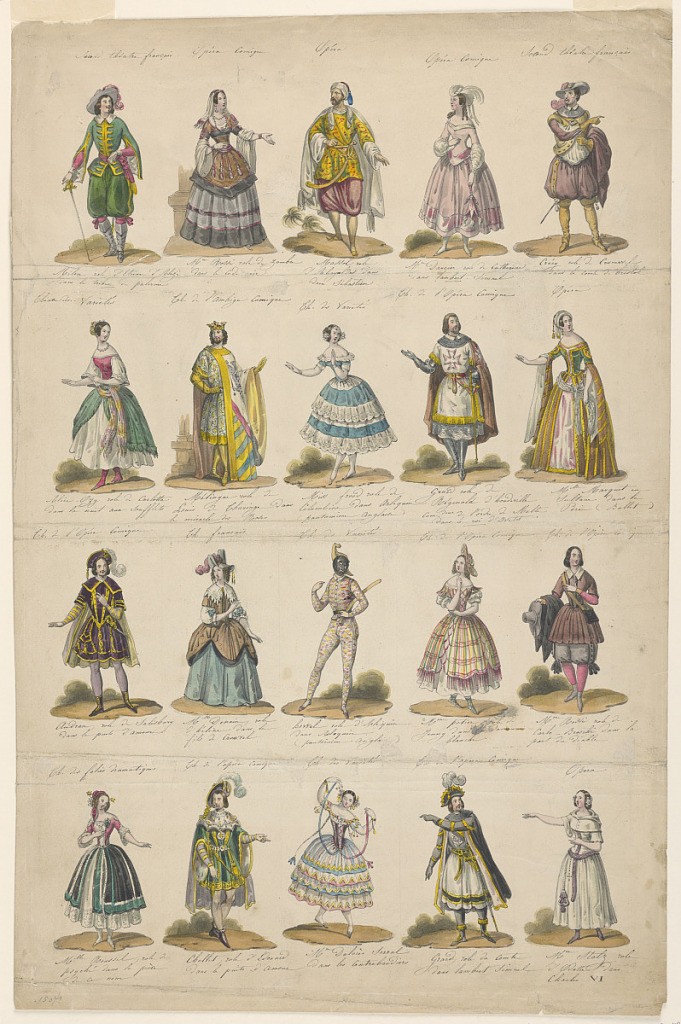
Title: Design for a Print with Twenty Theatrical Costumes Worn in Paris Performances
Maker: Victor Vincent Adam, French, 1801 – 1866
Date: ca. 1845
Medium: Graphite, brush and watercolor on light brown paper
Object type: Drawing
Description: The figures are copied from prints. The theaters are named above the figures. Top row: second: "théatre français (Odeon) / Milon role d'etienne d'Alizi / dans Le Tribun de Palerme - Opera / Comique / Mme. Rossi role de Zamba / dans Le Code Noir - Opera / Massol role / d'Abayal dans / Don Sebastien - Opera Comique / Mme Darrier role de Catherine / dans Lambert Seninel - Second: "théatre français / Crecy role de Crommel dans le Comb de Bristol. Second row: "Théatre des Varietés / Alice Ozy role de Carlotta / dans "La Nuit aux Soufflers" - Théatre de l'Ambigu Comique Mélingue role de / Louis de Thuringe dans / Le Miracle des Roses - Théatre des Varietés / Miss Frood role de / Colombine dans Arlequin / pantomime Anglaise - Théatre de l'Opera Comique / grand role de / Riginald d'Houdev-ville / Comdeur de l'Ordre de Malte / dans le Roi d'Quetot - Mlle. Marquet en / Sultane dans le Peri (Ballet). Third row: Théatre de l'Opera Comique / Audran role de Salisbury / dans le Puits d'Amout - Théatre Français / Mlle. Denain role / d'Hélène dans le / Fils de Cromwel - Théatre des Varietés / Homel role d'Arlequin dans Arlequin (pantomime anglaise) - Théatre de l'Opera Comique / Mme. Potier role de / Jenny dans La Dame / Blanche - Théatre de l'Opera Comique / Mme. Rossi role de / Carlo Broschi dans la / part du Diable. Bottom row: Théatre des Folies Dramatiques / Mlle. Roussel, role de / Psyche dans la pièce / de ce nom - Théatre de l'Opera Comique / Chollete role d'Edouard dans le Puits Théatre de l'Opera Comique / Grand role du Comte / dans Lambert Semnel - Opera / Mme. Stolg role / d'Odette dans / Charles IV".